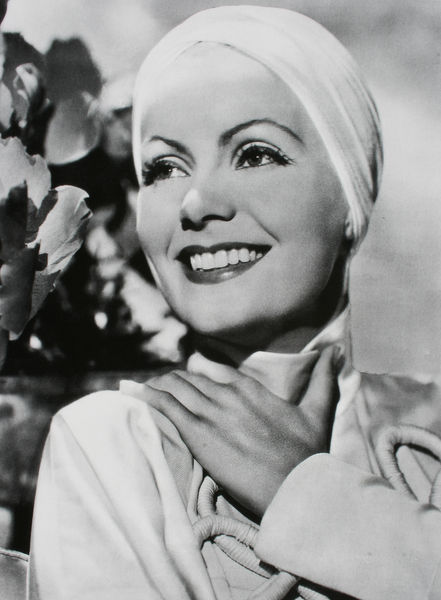
Titel: Greta Garbo in "The Painted Veil" ("Der bunte Schleier")
Künstler: Richard Boleslawski
Standort: München
Institution: Filmhistorisches Bildarchiv Peter W. Engelmeier
Schlagwörter: blätter, hand, weiß, blume, finger, frau, hut, kleid, mund, nase, schwarz, stirn, dame, tuch, mode, augen, falten, portrait, porträt, pflanze, kinn, lippen, schminke, vornehm, lächeln, kopftuch, brauen, lippenstift, wimpern, foto, lachen, strahlen, schönheit, schwarzweiß, photo, zähne, turban, nett, schauspielerin, schwrzweiß, wimperntusche, diva, kajal, zwanzigerjahre, einzelbild, nasei, dfrau, 1960, fame, greta garbo